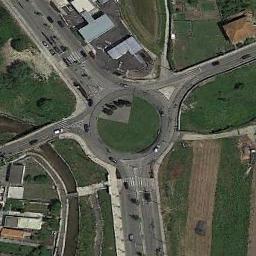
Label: roundabout